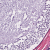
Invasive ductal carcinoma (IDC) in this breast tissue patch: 0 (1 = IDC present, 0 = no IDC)